Question: I wrote a function (masking) with 3 inputs:
1. inputOCL - an oclMat
2. comparisonValue - a double value
3. method - an int variable determining the comparison method
For my example I chose method=1, which stands for CMP_GT, testing if inputOCL>comparisonValue element-wise.
The purpose of the function is to zero out all the elements in inputOCL that don't comply with the given copmarison.
Here is the function masking:
'''
void masking(cv::ocl::oclMat inputOCL, double comparisonValue, int method){
// NOTE: method can be set to 1-->5 corresponding to (==, >, >=, <, <=, !=)
cv::ocl::oclMat valueOCL(inputOCL.size(), inputOCL.type());
valueOCL.setTo(cv::Scalar(comparisonValue));
cv::ocl::oclMat logicalOCL;
cv::ocl::compare(inputOCL, valueOCL, logicalOCL, method);
logicalOCL.convertTo(logicalOCL, inputOCL.type());
cv::ocl::multiply(logicalOCL, inputOCL, inputOCL);
cv::ocl::multiply(1 / 255.0, inputOCL, inputOCL); }
'''
When timing the function I find a very large difference in runtime between running the function or running the computation directly when running the following code:
'''
int main(int argc, char** argv){
double value1 = 1.23456789012345;
double value2 = 1.23456789012344;
// initialize matrix
cv::Mat I(5000, 5000, CV_64F, cv::Scalar(value1));
// copy input to GPU
cv::ocl::oclMat inputOCL(I);
int method = 1;
static double start_TIMER;
// computation done in function
start_TIMER = cv::getTickCount();
masking(inputOCL, value2, method);
std::cout << "
Function runtime = " << ((double)(cv::getTickCount() - start_TIMER)) / cv::getTickFrequency() << " Seconds
";
// direct computation
start_TIMER = cv::getTickCount();
cv::ocl::oclMat valueOCL(inputOCL.size(), inputOCL.type());
valueOCL.setTo(cv::Scalar(value2));
cv::ocl::oclMat logicalOCL;
cv::ocl::compare(inputOCL, valueOCL, logicalOCL, method);
logicalOCL.convertTo(logicalOCL, inputOCL.type());
cv::ocl::multiply(logicalOCL, inputOCL, inputOCL);
cv::ocl::multiply(1 / 255.0, inputOCL, inputOCL);
std::cout << "
Direct runtime = " << ((double)(cv::getTickCount() - start_TIMER)) / cv::getTickFrequency() << " Seconds
";
}
'''
The runtimes can be seen in this screenshot:

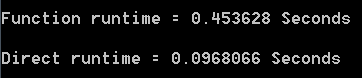
Answer: I want to thank asarsakov (brought to my attention the matter of destructing oclMats) and DarkZeros (noted I forgot to destruct the second temporary oclMat in the function).
However, this does not reflect the entire solution. It seems the only way I am able to achieve identical 'direct' and 'function' results is by sending the oclMats using cv::ocl::oclMat& instead of cv::ocl::oclMat.
See the following code (the entire code, function and all) for the final solution that yields identical results. By changing the boolean variables at the beginning of main we control the computation (direct or via the function) as well as controlling the release of the oclMat within the timer.
'''
#include "opencv2/ocl/ocl.hpp"
#include <conio.h>
void masking(cv::ocl::oclMat &inputOCL, cv::ocl::oclMat &valueOCL, cv::ocl::oclMat &logicalOCL, double comparisonValue, int method){
// NOTE: the method input is 1-->5 corresponding to (==, >, >=, <, <=, !=)
valueOCL.setTo(cv::Scalar(comparisonValue));
cv::ocl::compare(inputOCL, valueOCL, logicalOCL, method);
logicalOCL.convertTo(logicalOCL, inputOCL.type());
cv::ocl::multiply(logicalOCL, inputOCL, inputOCL);
cv::ocl::multiply(1 / 255.0, inputOCL, inputOCL);
}
int main(int argc, char** argv){
bool direct = 1; // 1 for direct, 0 for function
bool release = 1; // 1 with releasing temporary oclMat, 0 without releasing them
// initialize data
int method = 1;
static double start_TIMER;
double value1 = 1.23456789012345;
double value2 = 1.23456789012344;
cv::Mat I(5000, 5000, CV_64F, cv::Scalar(value1));
if (direct){
// direct computation
cv::ocl::oclMat inputOCL1(I);
cv::ocl::oclMat valueOCL1(inputOCL1.size(), inputOCL1.type());
cv::ocl::oclMat logicalOCL1;
start_TIMER = cv::getTickCount();
valueOCL1.setTo(cv::Scalar(value2));
cv::ocl::compare(inputOCL1, valueOCL1, logicalOCL1, method);
logicalOCL1.convertTo(logicalOCL1, inputOCL1.type());
cv::ocl::multiply(logicalOCL1, inputOCL1, inputOCL1);
cv::ocl::multiply(1 / 255.0, inputOCL1, inputOCL1);
if (release){ valueOCL1.release(); logicalOCL1.release(); }
std::cout << "
Direct runtime = " << ((double)(cv::getTickCount() - start_TIMER)) / cv::getTickFrequency() << " Seconds
";
}
if (!direct){
// computation done in function
cv::ocl::oclMat inputOCL2(I);
cv::ocl::oclMat valueOCL2(inputOCL2.size(), inputOCL2.type());
cv::ocl::oclMat logicalOCL2;
start_TIMER = cv::getTickCount();
masking(inputOCL2, valueOCL2, logicalOCL2, value2, method);
if (release){ valueOCL2.release(); logicalOCL2.release(); }
std::cout << "
Function runtime = " << ((double)(cv::getTickCount() - start_TIMER)) / cv::getTickFrequency() << " Seconds
";
}
printf("
Press any key to exit...");
_getch();
return 0;
}
'''